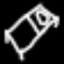
Label: bed